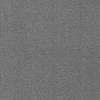
Atmospheric dust classification: dusty